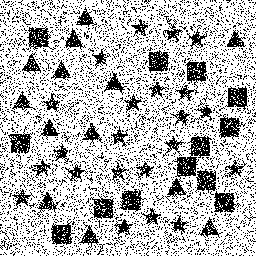
Squares: 13
Triangles: 13
Stars: 22
Total shapes: 48